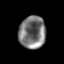
Tissue: prostate
Cell type: T cells
Senescence score: 0.8061
Nuclear area (px): 851
Mean DAPI intensity: 118.577